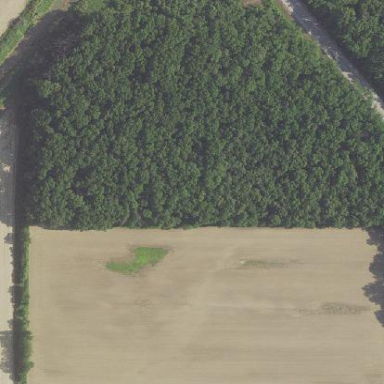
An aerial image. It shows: Serene woodland landscape.